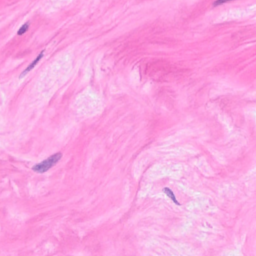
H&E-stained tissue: Breast